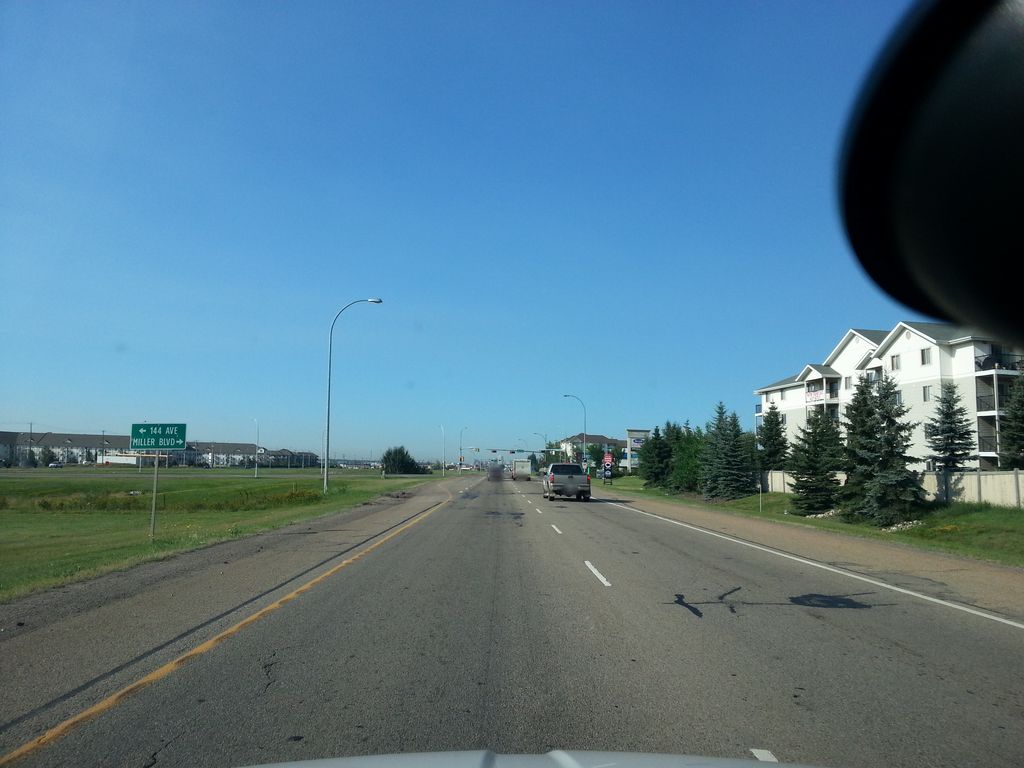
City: edmonton